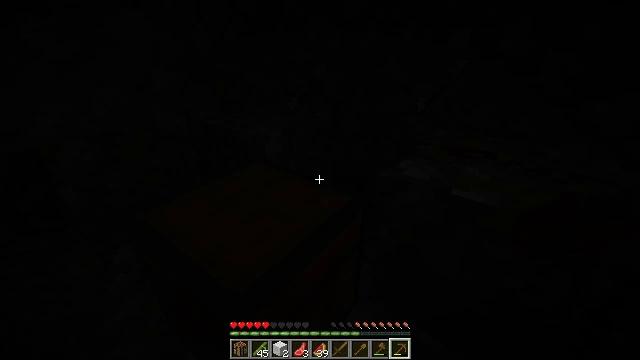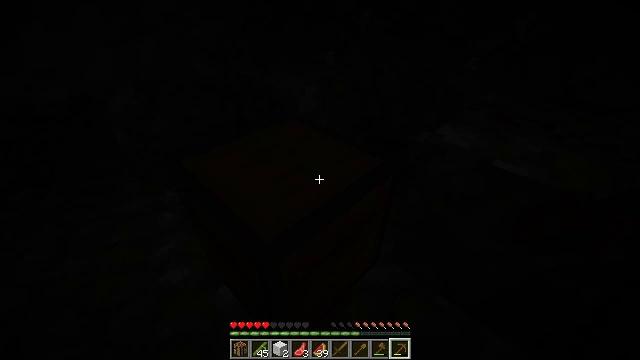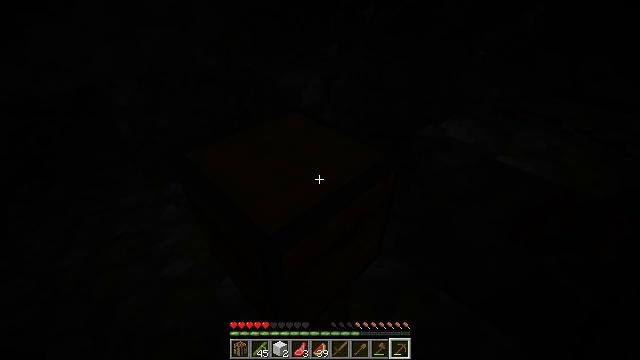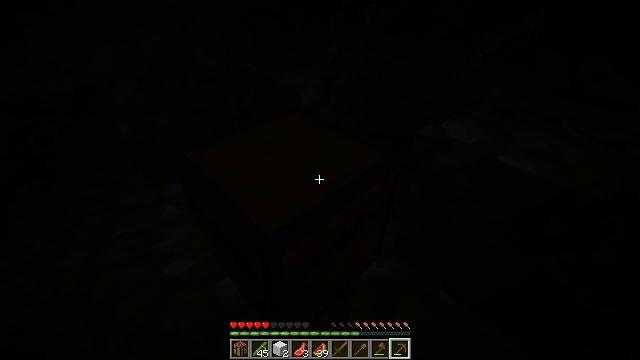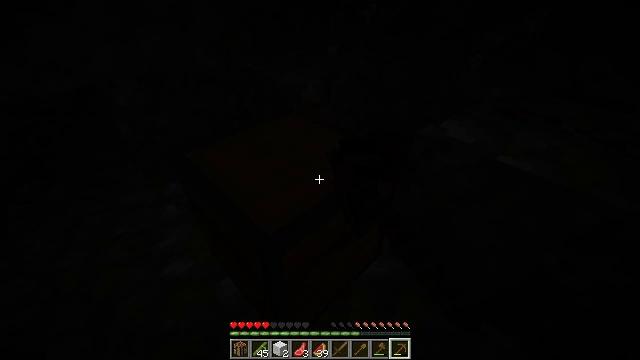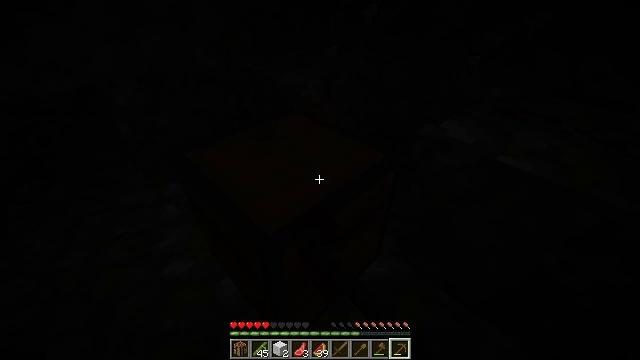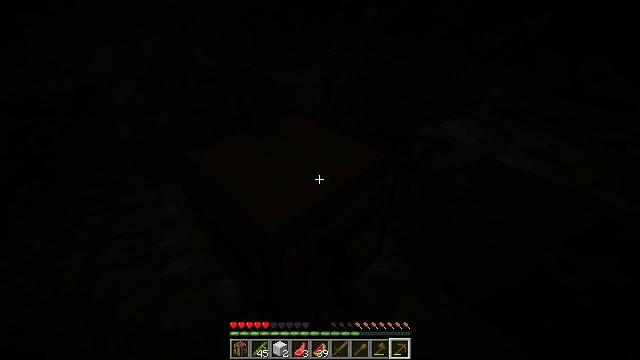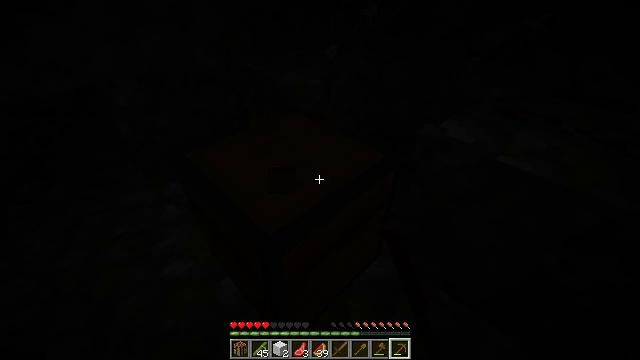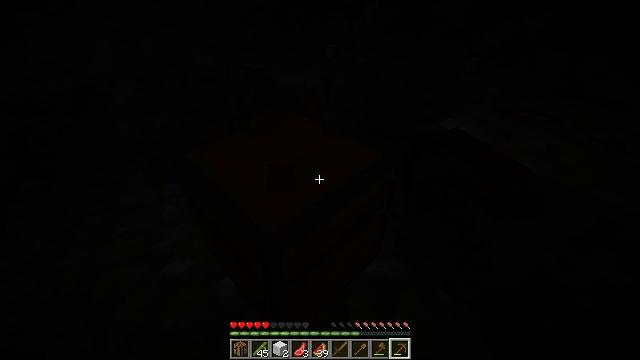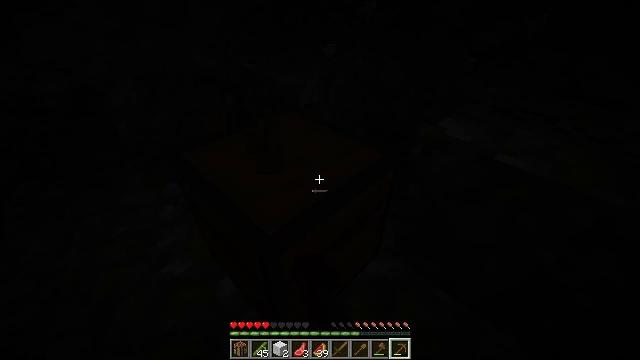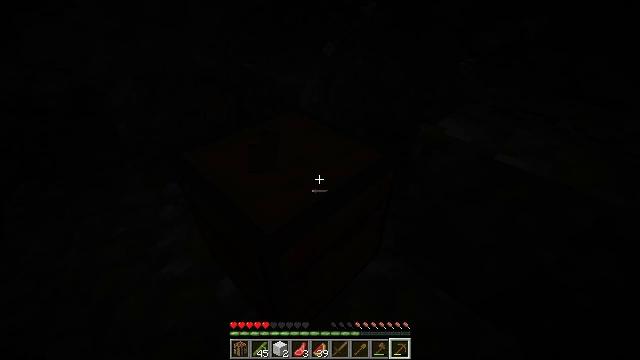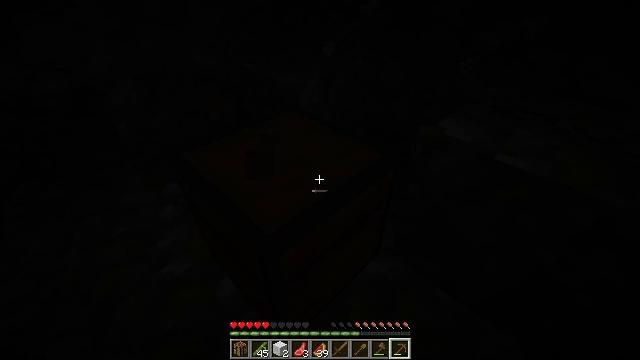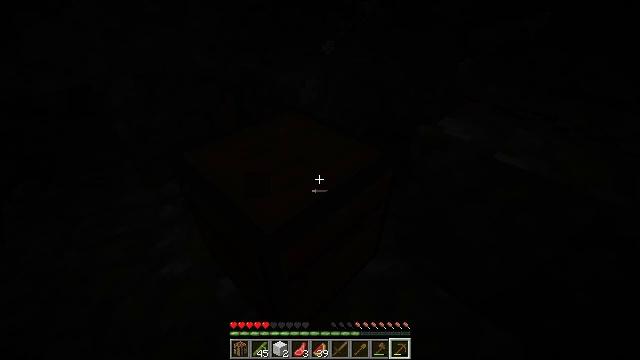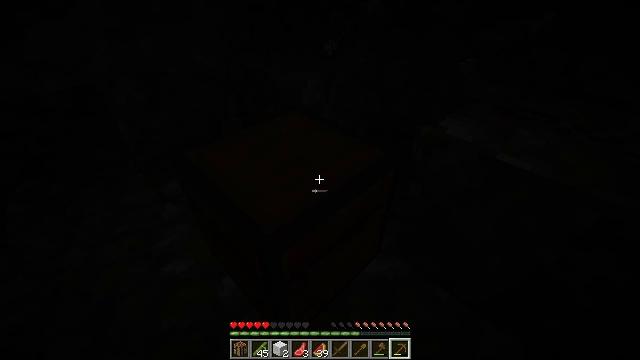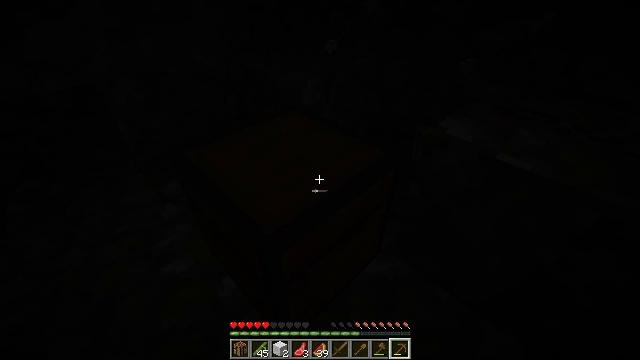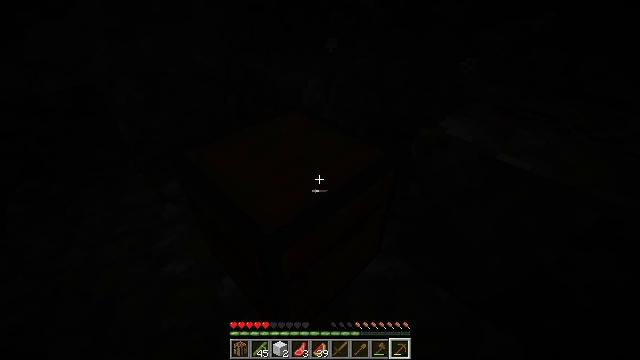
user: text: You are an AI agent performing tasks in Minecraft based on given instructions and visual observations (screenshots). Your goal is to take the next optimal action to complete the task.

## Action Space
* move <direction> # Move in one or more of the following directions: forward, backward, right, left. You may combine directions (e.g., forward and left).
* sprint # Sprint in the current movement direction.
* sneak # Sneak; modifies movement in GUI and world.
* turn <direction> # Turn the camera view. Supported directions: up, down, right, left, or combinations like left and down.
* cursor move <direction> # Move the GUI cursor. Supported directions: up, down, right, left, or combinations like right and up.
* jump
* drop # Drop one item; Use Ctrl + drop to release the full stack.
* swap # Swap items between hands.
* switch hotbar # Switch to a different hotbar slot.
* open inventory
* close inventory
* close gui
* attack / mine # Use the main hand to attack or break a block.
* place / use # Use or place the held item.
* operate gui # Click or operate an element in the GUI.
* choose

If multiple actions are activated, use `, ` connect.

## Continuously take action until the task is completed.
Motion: motion action
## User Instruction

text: Attack the chest to pick it up.
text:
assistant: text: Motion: turn left and down
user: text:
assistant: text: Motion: turn down
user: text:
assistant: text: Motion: attack / mine
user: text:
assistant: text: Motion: attack / mine
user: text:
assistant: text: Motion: attack / mine
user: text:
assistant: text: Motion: attack / mine
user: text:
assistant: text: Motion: attack / mine
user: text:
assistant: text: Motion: attack / mine
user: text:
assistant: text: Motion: no_op
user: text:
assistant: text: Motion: no_op
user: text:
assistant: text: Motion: no_op
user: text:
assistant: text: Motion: no_op
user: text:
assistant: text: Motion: no_op
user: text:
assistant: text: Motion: no_op
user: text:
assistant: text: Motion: no_op
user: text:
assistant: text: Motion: no_op
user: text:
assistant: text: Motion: no_op
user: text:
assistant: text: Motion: no_op
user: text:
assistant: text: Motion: no_op
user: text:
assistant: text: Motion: no_op
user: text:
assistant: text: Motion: no_op
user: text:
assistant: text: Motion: no_op
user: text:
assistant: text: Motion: no_op
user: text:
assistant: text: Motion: no_op
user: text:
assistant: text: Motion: no_op
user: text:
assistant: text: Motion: no_op
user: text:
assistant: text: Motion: no_op
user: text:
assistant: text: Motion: turn left and down
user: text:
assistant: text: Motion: turn left and down
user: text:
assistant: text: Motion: turn left and down, attack / mine